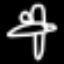
Label: airplane